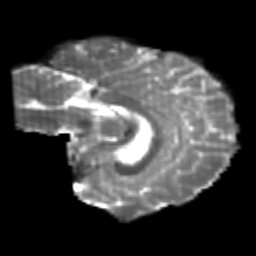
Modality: T2w
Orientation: sagittal
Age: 22
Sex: female
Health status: healthy
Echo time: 0.074 s